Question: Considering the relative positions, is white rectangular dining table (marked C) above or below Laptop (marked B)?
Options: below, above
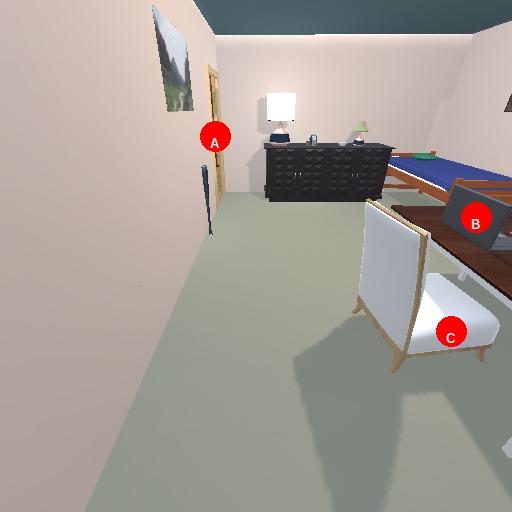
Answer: below